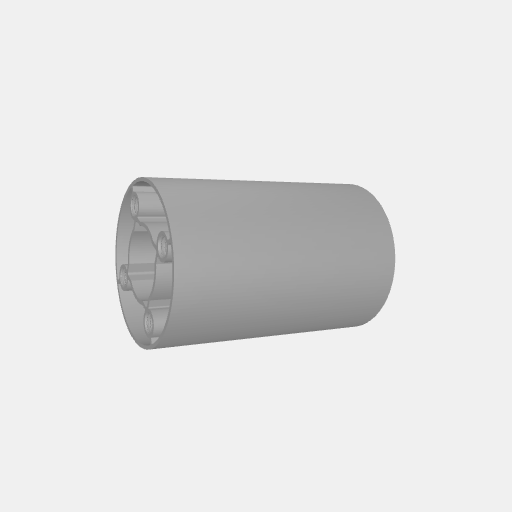
Part: GoTUBE48